A time-domain waveform of one vibration snapshot from a rolling-element bearing is shown. Classify the bearing condition as one of: normal, inner_race, outer_race, ball.
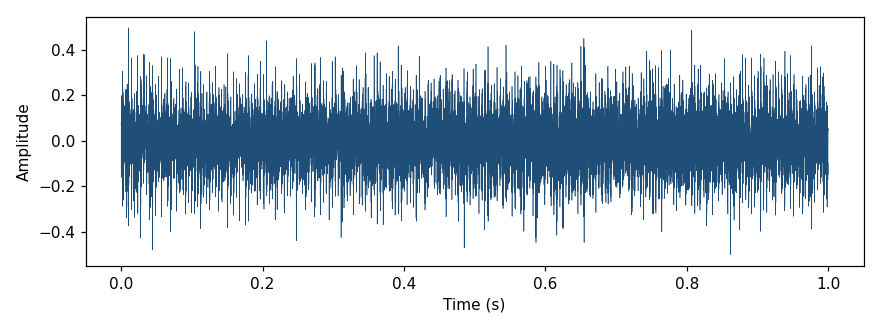
Answer: outer_race